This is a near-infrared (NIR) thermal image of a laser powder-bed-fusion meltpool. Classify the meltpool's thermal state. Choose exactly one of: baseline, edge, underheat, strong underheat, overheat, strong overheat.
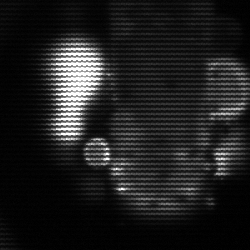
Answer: strong underheat